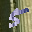
Label: 5